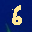
Label: 6